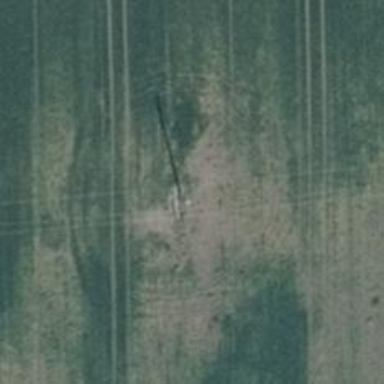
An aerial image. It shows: Power pole.